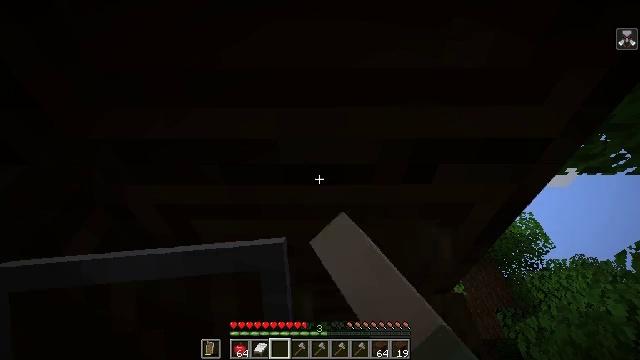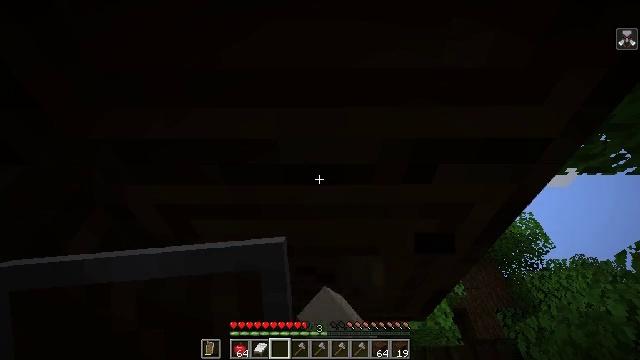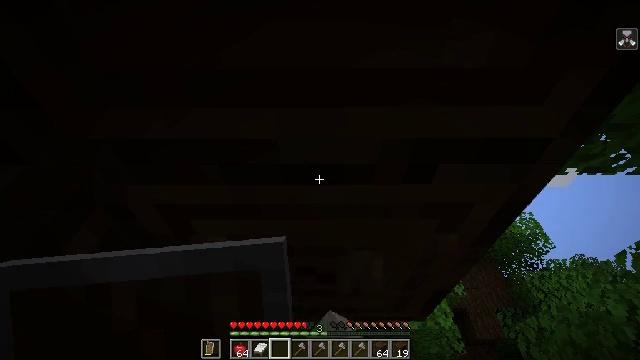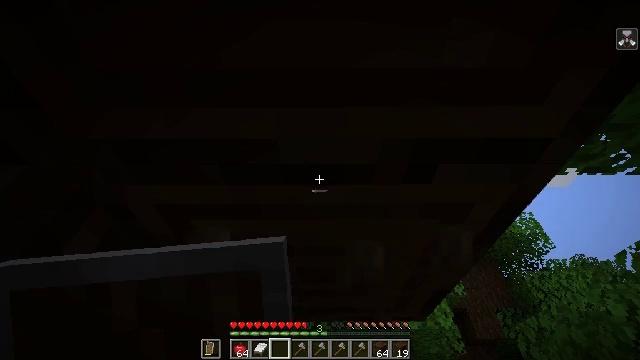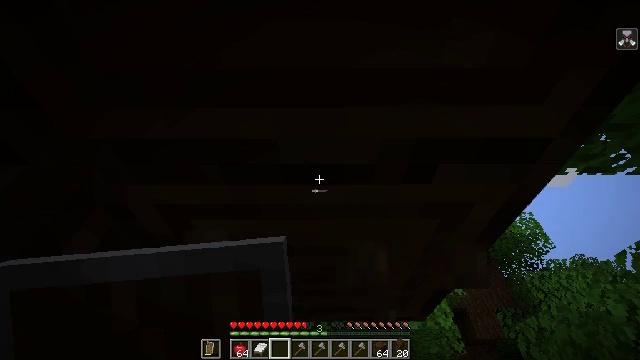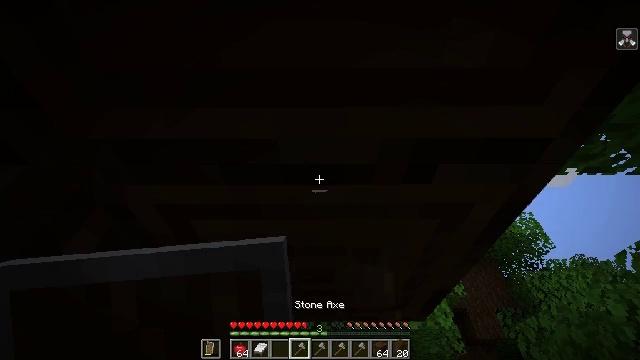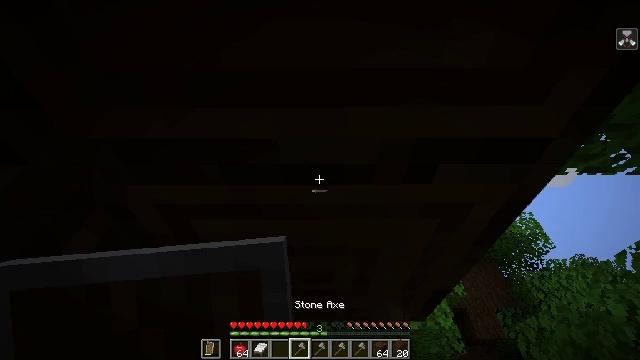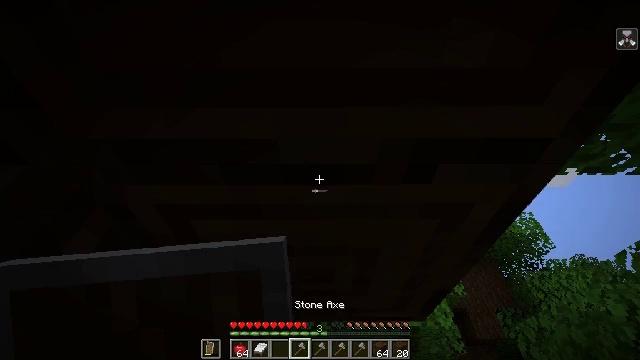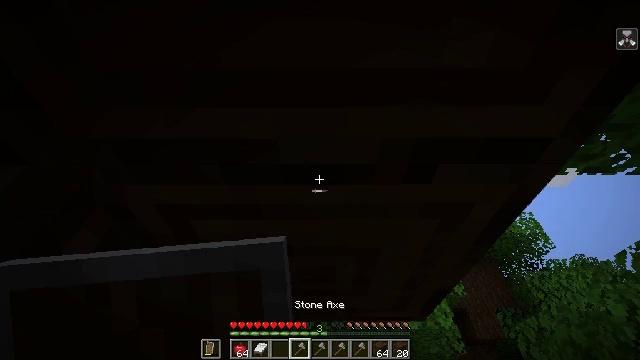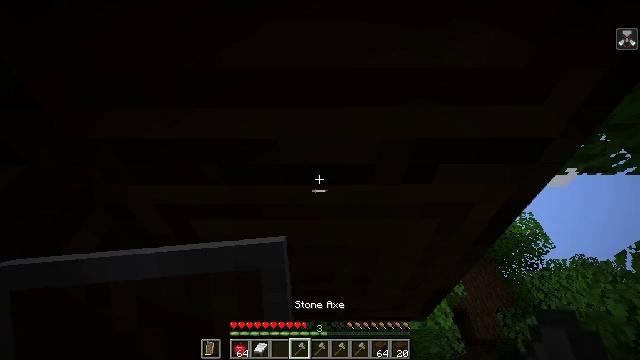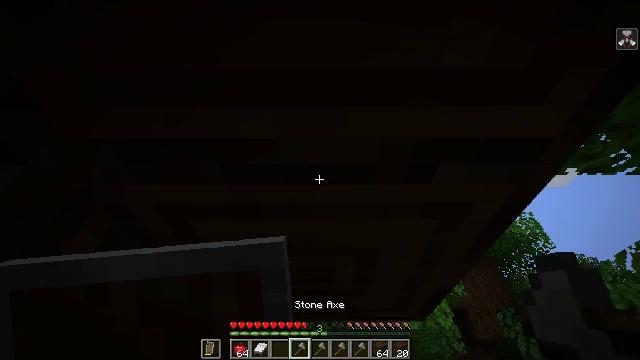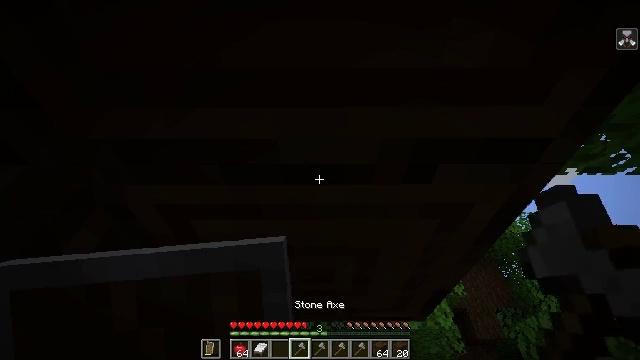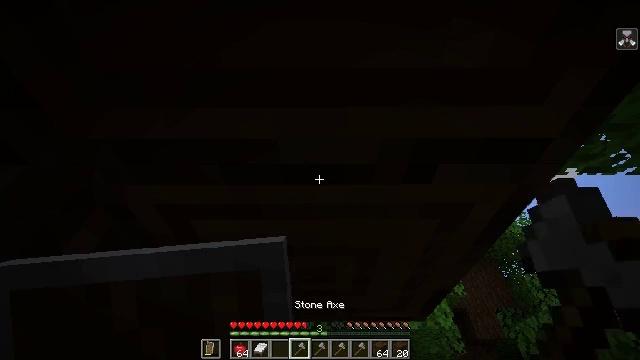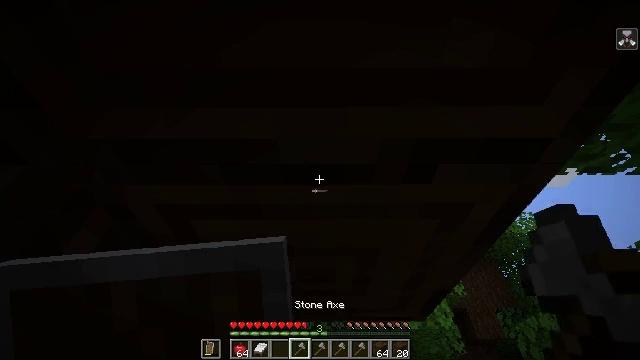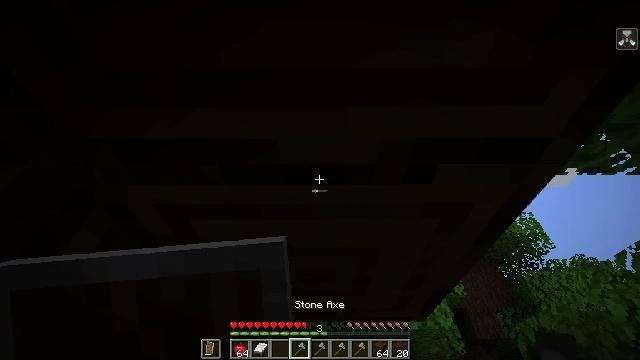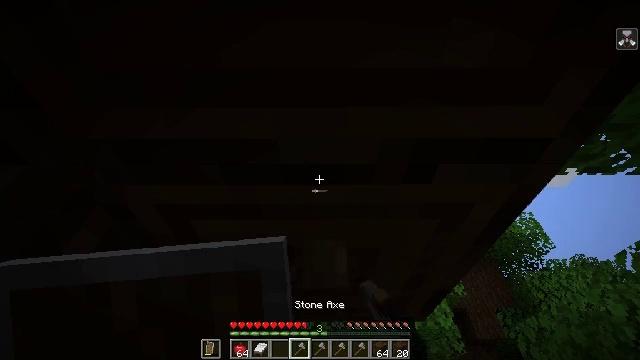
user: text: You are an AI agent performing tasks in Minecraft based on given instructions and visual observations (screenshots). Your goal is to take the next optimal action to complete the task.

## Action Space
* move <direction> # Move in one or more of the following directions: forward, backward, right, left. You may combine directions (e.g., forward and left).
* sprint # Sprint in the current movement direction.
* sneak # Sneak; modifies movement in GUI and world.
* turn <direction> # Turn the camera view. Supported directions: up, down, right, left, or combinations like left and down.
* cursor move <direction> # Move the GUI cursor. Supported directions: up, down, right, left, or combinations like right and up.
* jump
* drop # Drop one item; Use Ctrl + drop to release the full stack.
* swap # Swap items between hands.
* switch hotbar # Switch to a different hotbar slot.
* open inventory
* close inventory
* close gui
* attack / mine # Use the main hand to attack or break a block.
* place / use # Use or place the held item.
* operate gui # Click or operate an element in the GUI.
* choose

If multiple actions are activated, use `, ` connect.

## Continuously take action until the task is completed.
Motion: motion action
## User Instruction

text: Break the dark oak log in the forest.
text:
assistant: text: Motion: attack / mine
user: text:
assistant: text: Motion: attack / mine
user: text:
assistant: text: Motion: no_op
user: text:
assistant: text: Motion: no_op
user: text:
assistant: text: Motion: no_op
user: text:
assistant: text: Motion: no_op
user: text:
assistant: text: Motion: no_op
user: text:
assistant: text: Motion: no_op
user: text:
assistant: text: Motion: no_op
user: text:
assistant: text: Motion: no_op
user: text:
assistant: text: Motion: no_op
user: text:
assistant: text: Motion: no_op
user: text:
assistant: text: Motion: no_op
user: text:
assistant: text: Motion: attack / mine
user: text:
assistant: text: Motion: attack / mine
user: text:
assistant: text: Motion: attack / mine
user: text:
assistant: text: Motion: attack / mine
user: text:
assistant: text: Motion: attack / mine
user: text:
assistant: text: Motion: attack / mine
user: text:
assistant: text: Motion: attack / mine
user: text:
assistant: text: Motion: attack / mine
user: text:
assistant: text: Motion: attack / mine
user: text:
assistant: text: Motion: attack / mine
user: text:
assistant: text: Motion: attack / mine
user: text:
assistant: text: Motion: attack / mine
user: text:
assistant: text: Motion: attack / mine
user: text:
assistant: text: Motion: attack / mine
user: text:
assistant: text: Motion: attack / mine
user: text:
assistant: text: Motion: attack / mine
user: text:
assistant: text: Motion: attack / mine